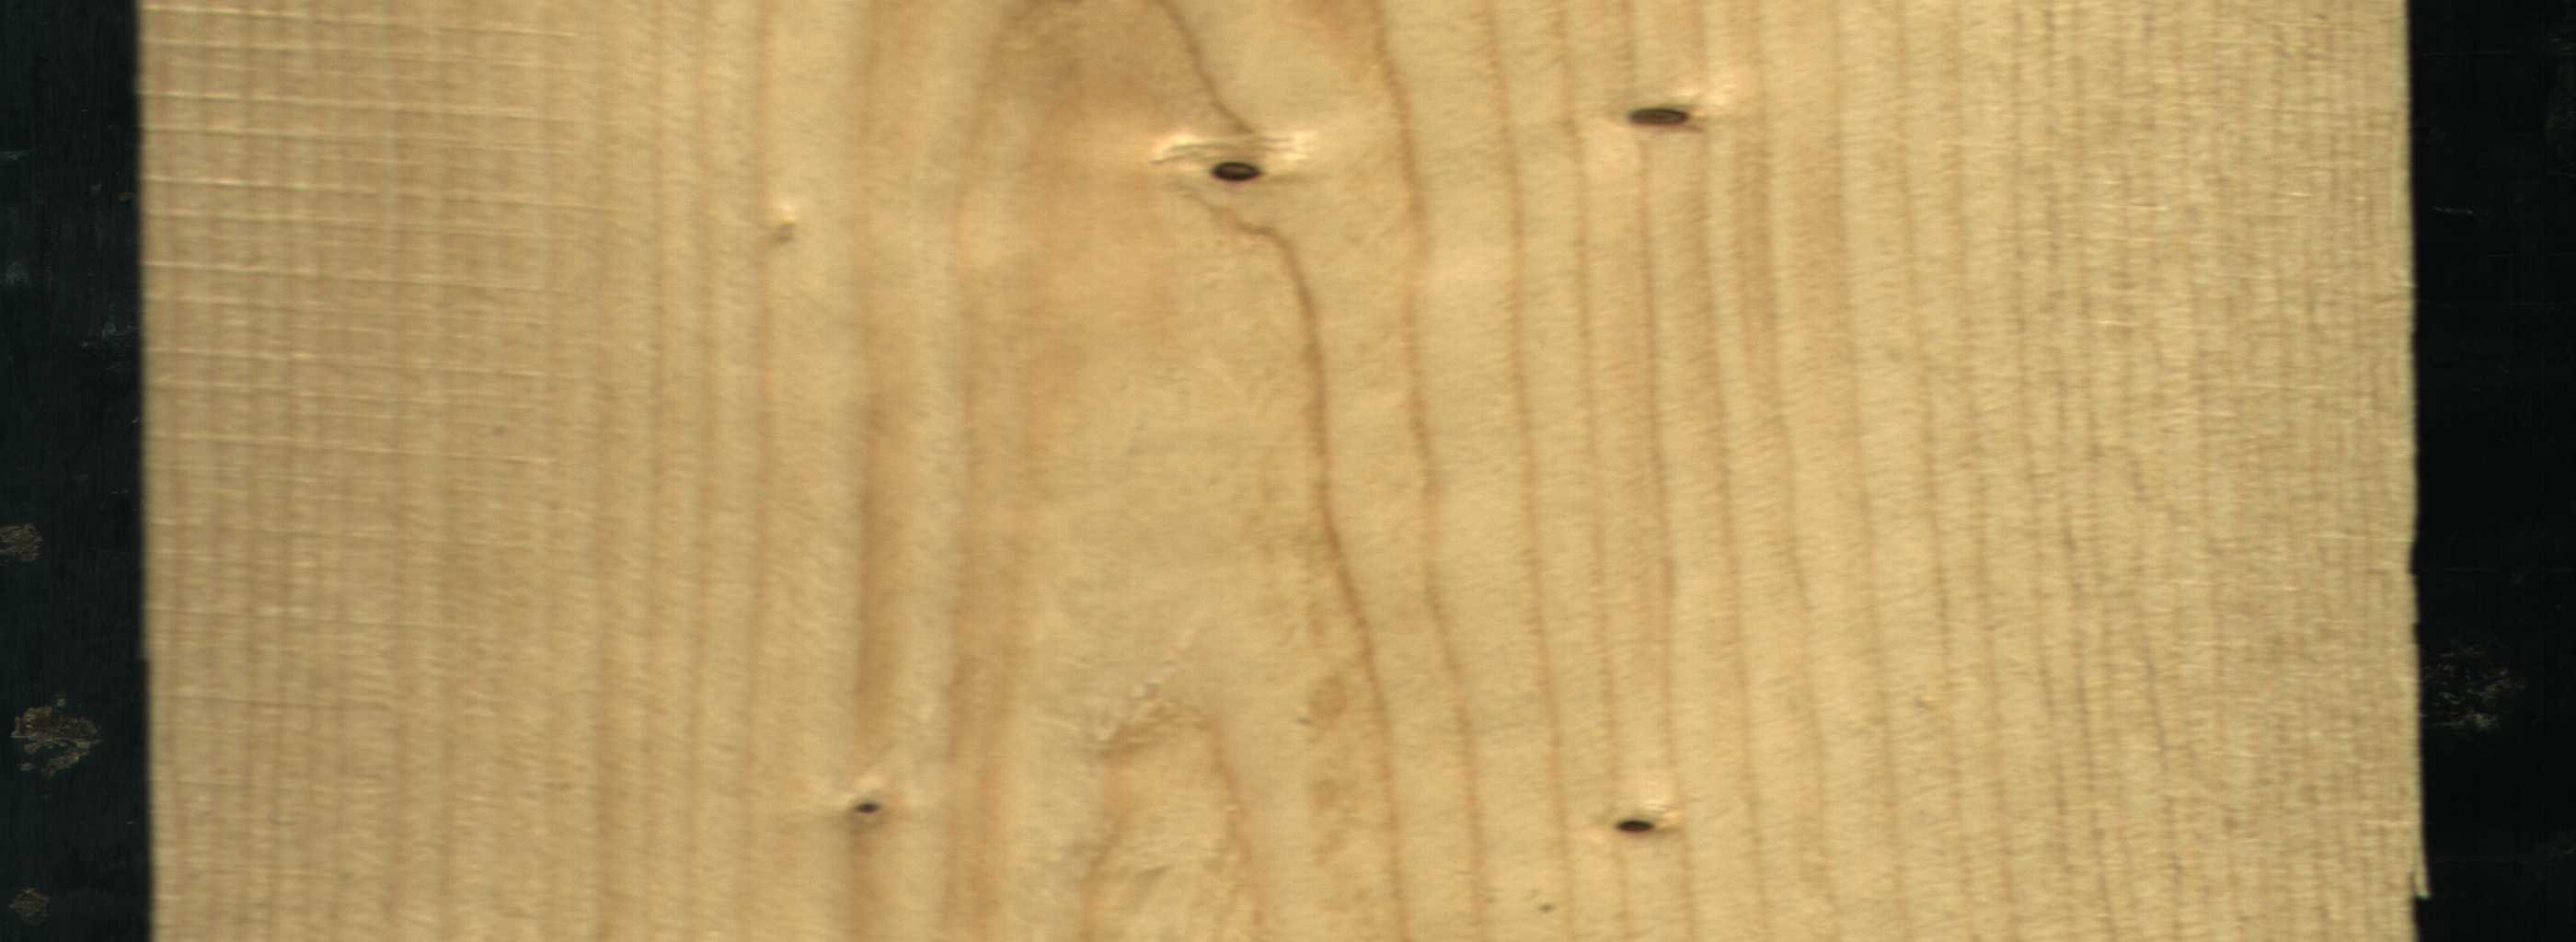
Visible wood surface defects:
Dead_Knot
Dead_Knot
Live_Knot
Live_Knot